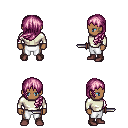
a pixel art fantasy rpg character, male body template, human, dark skin, white long-sleeve shirt, white pants, pink left-swept hairstyle, maroon shoes, dagger, four views (front, back, left, right), 2x2 character sprite sheet, small pixel art, hard edges, no anti-aliasing